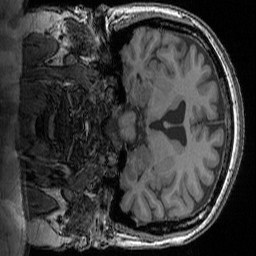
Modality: T1w
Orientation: coronal
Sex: male
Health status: ill
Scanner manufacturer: siemens
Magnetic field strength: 3 T
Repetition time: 1.57 s
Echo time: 0.00342 s